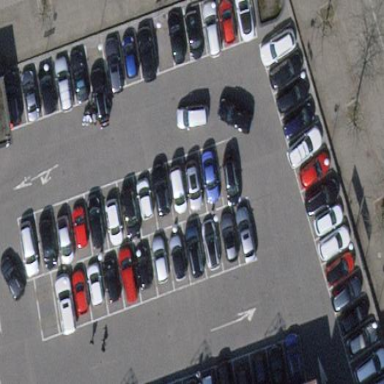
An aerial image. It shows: Parking space.